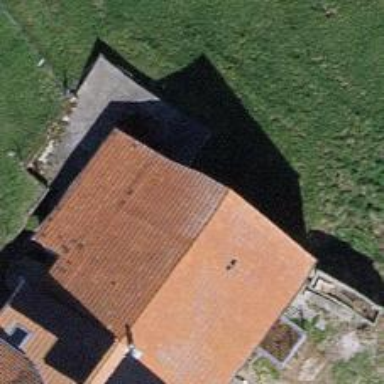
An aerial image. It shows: Building with ridge on the roof.